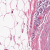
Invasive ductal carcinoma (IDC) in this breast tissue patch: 0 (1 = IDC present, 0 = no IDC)